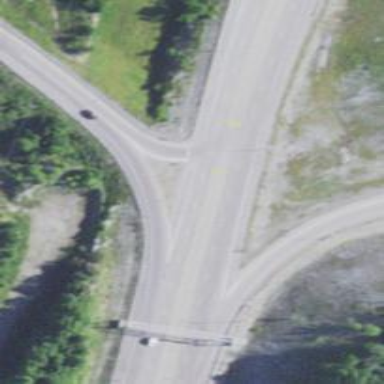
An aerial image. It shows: Trunk link highway.